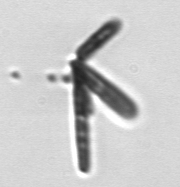
Label: Thalassionema